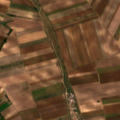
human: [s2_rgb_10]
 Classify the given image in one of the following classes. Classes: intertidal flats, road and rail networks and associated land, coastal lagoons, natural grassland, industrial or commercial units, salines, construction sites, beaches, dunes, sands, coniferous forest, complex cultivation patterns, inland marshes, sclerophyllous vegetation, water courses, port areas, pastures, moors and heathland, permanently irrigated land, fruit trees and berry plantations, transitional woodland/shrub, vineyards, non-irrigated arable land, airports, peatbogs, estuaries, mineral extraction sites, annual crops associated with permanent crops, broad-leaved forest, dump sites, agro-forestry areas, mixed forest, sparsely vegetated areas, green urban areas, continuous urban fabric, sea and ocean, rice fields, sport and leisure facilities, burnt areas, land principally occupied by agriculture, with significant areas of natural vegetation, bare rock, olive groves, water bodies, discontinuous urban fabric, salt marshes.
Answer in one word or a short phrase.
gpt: non-irrigated arable land, land principally occupied by agriculture, with significant areas of natural vegetation